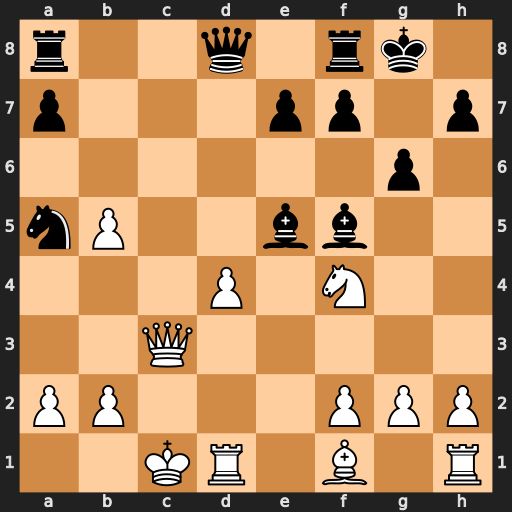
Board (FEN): r2q1rk1/p3pp1p/6p1/nP2bb2/3P1N2/2Q5/PP3PPP/2KR1B1R
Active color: w
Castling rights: -
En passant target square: -
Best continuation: dxe5 Rc8 Rxd8